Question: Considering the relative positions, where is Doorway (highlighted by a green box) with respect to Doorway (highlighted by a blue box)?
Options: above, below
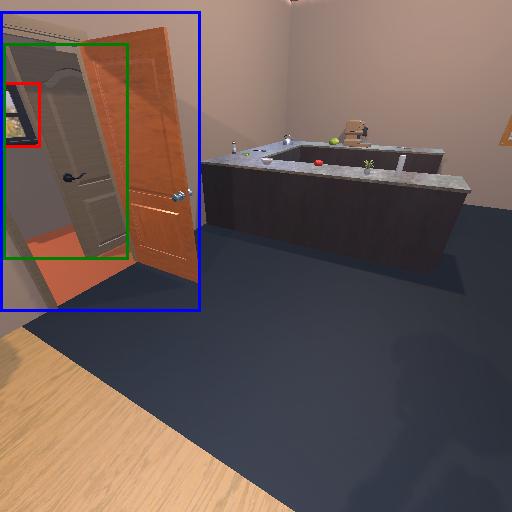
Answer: above